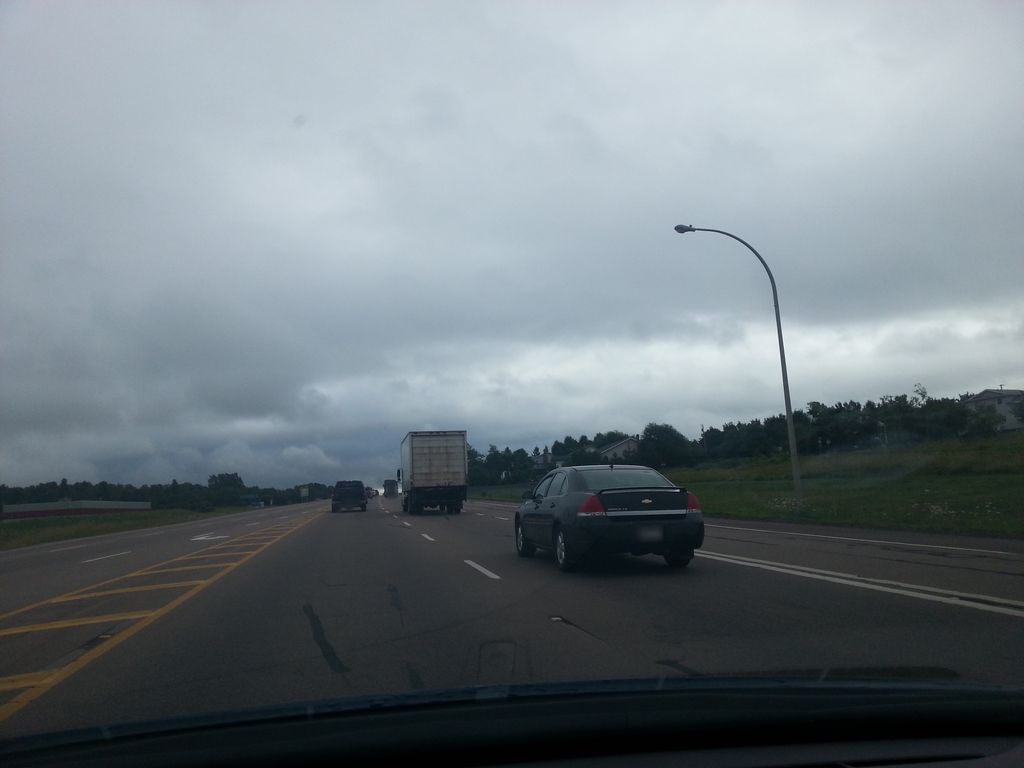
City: charlottetown